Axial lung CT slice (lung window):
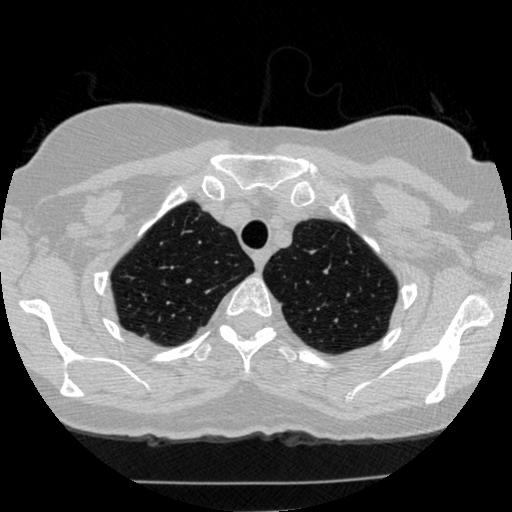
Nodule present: no